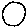
Label: moon